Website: ulta-beauty
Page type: payment
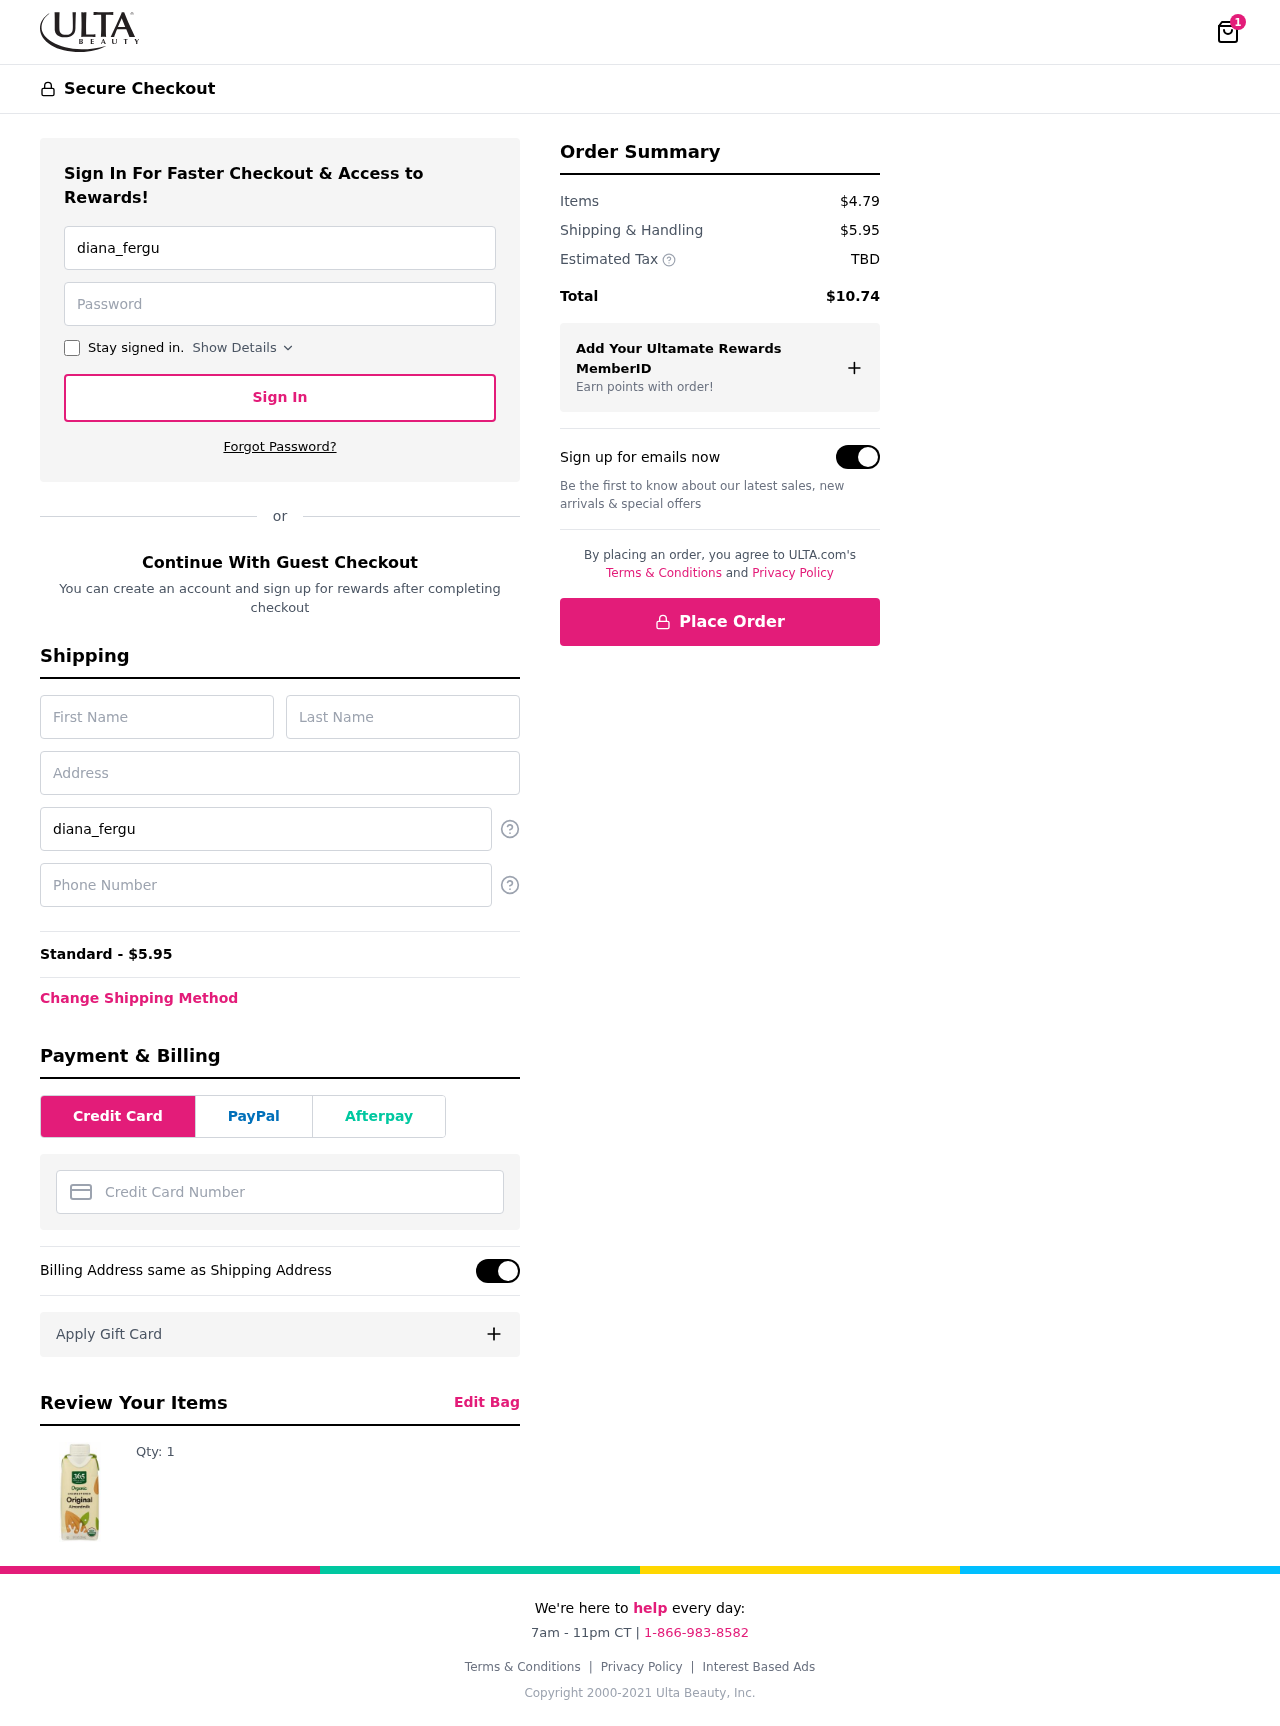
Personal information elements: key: PII_CARD_NUMBER
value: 2238 2791 9366 3267
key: PII_EMAIL
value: diana_ferguson@hotmail.com
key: PII_FIRSTNAME
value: Diana
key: PII_LASTNAME
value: Ferguson
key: PII_PHONE
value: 8172187204
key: PII_STREET
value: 56607 Kenneth Hollow
Product elements: key: PRODUCT1_QUANTITY
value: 1
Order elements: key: ORDER_NUM_ITEMS
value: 1
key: ORDER_SHIPPING_COST
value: $5.95
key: ORDER_SHIPPING_COST
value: Standard - $5.95
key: ORDER_SUBTOTAL
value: $4.79
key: ORDER_TAX
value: TBD
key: ORDER_TOTAL
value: $10.74